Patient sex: M
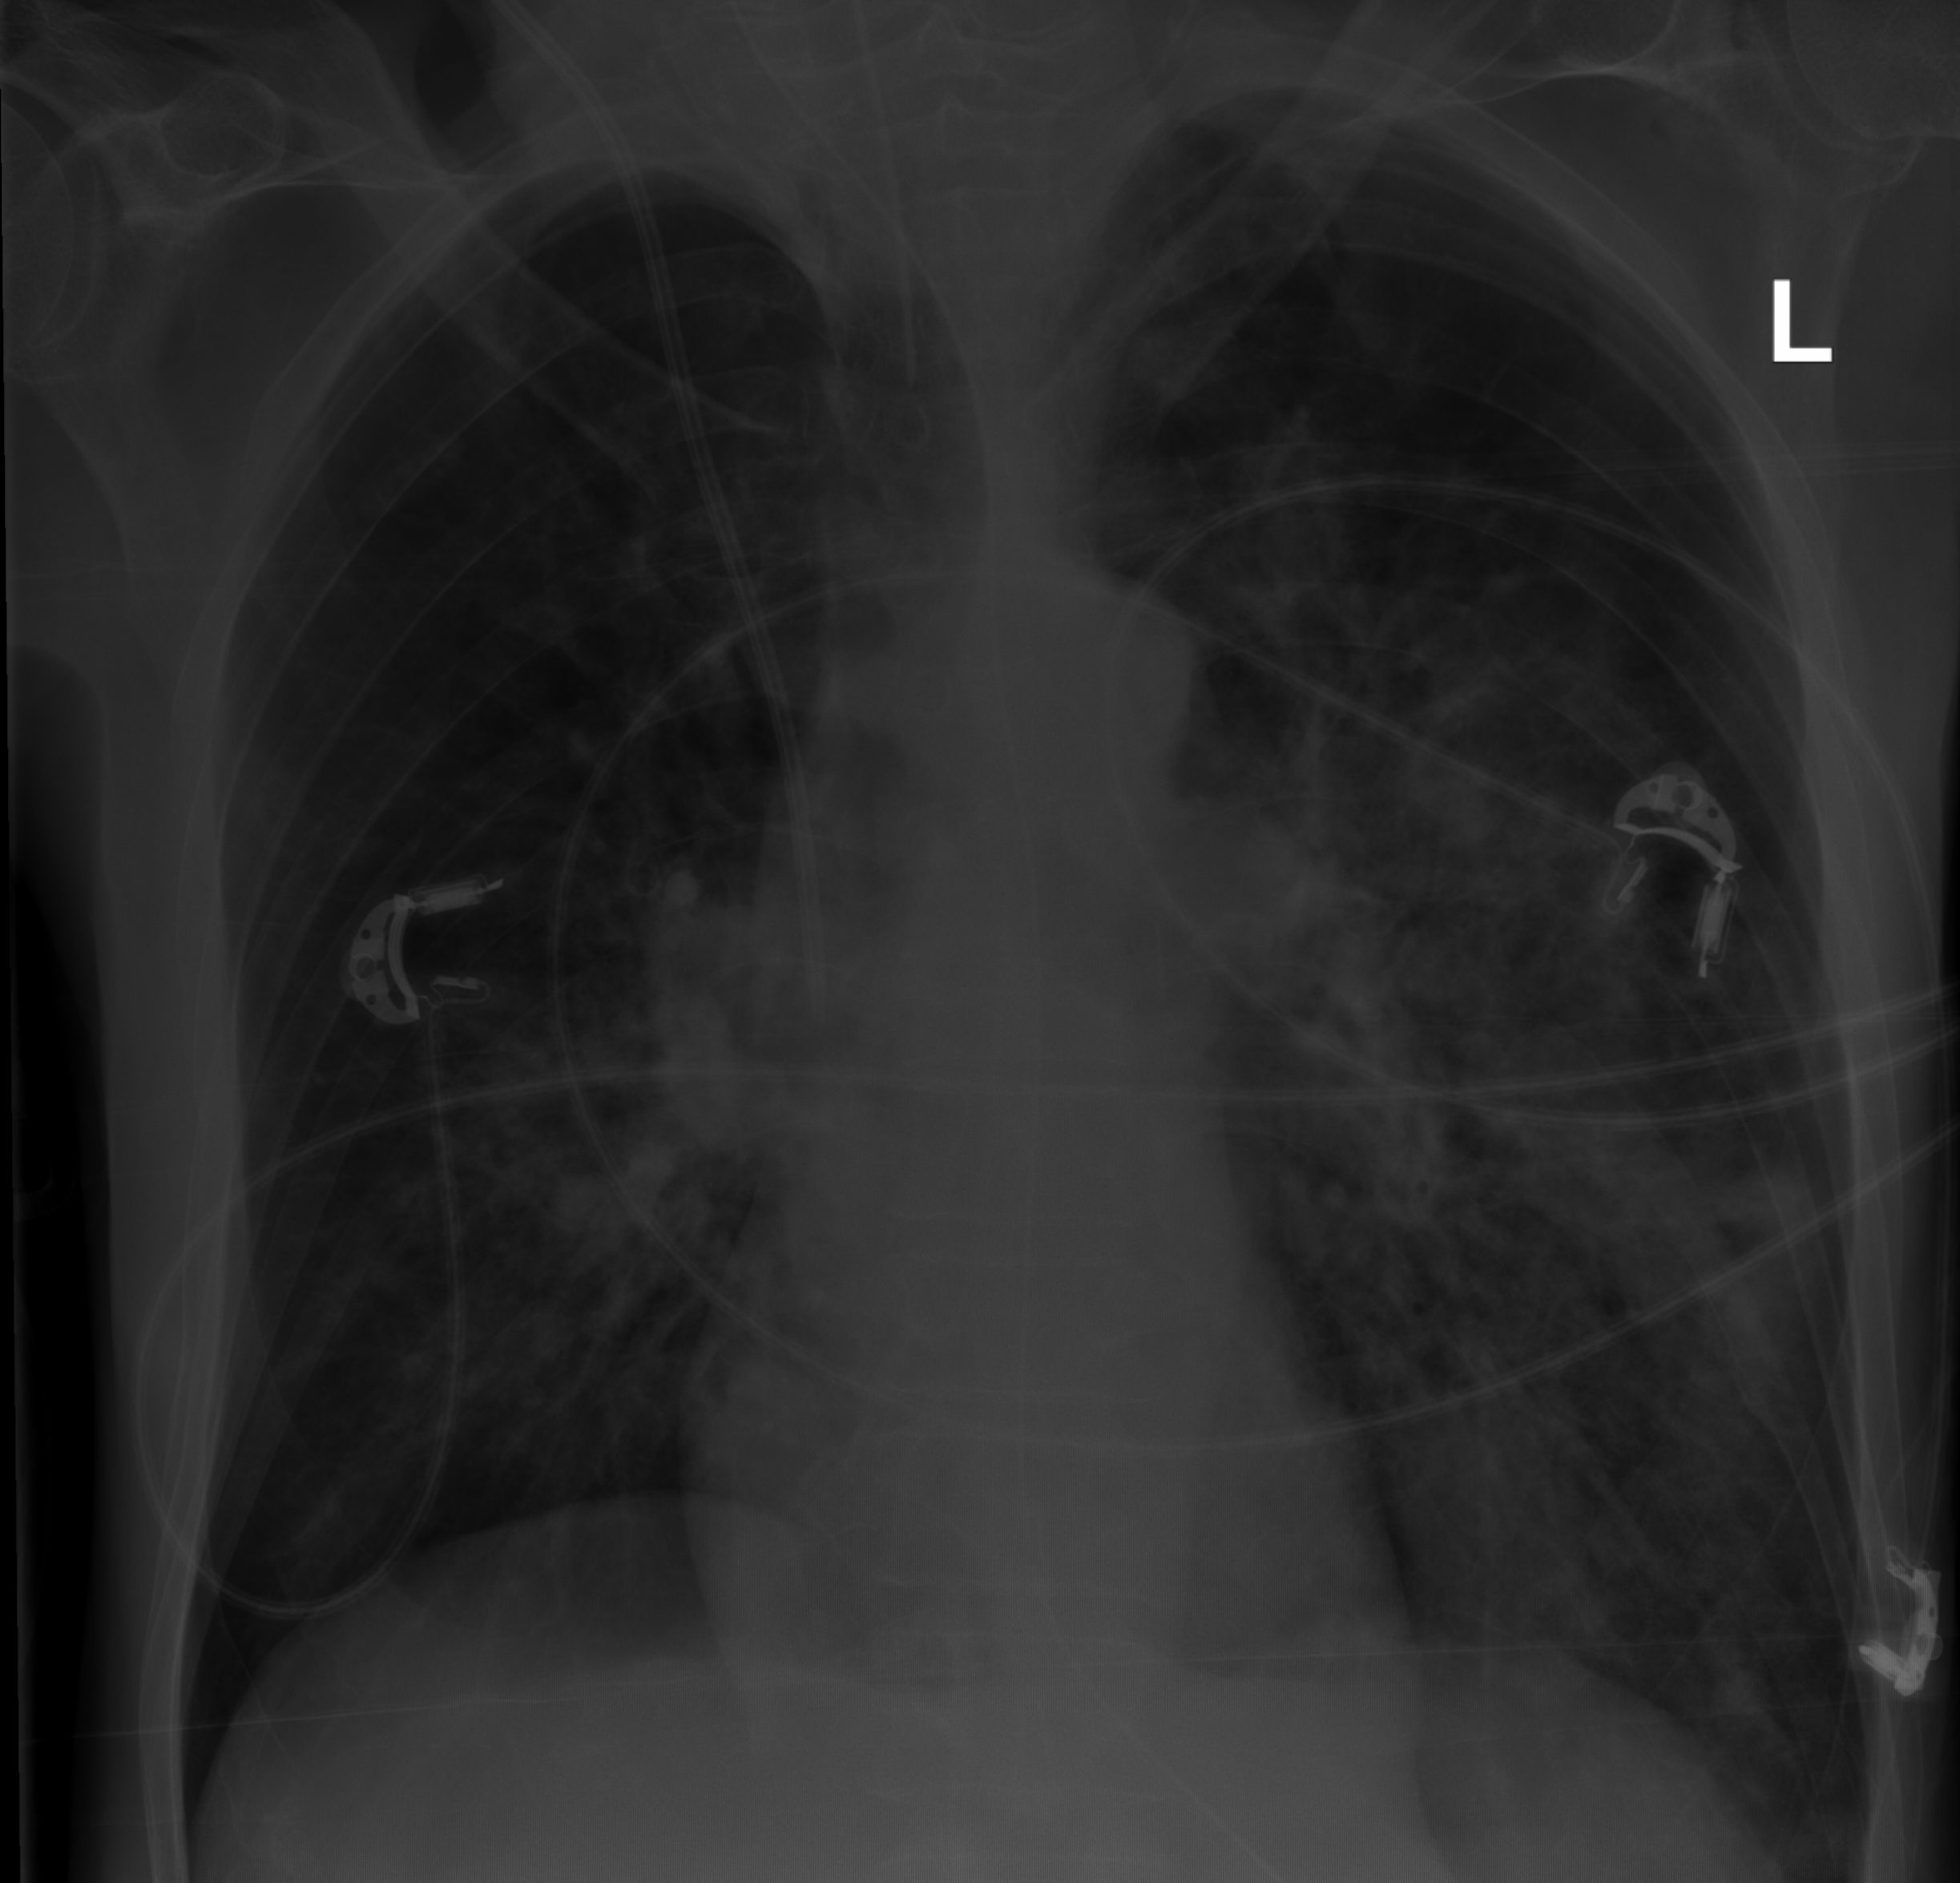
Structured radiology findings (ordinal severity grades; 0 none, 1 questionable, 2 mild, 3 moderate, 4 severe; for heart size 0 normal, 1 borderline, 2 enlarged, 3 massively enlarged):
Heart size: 0
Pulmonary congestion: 0
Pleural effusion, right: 0
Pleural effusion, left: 2
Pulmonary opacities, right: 3
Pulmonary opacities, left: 3
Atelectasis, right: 0
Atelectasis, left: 2